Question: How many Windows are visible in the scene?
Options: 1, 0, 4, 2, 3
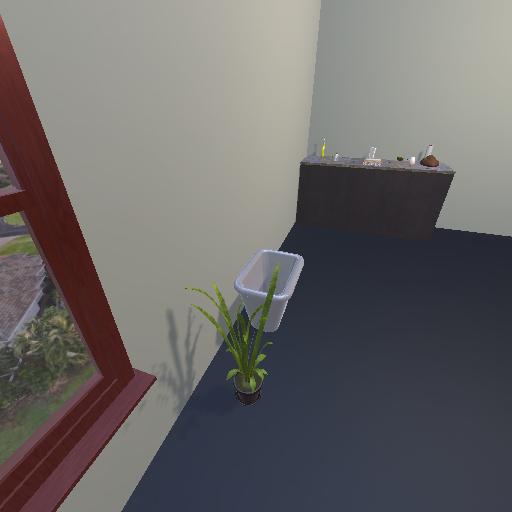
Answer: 1